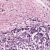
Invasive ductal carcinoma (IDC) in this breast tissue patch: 1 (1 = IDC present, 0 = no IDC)